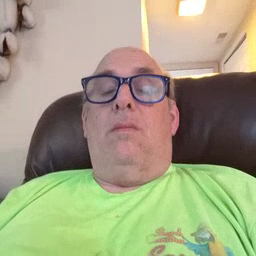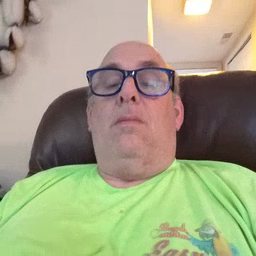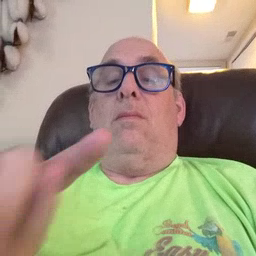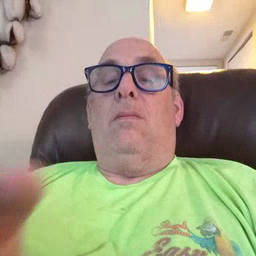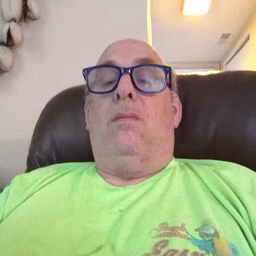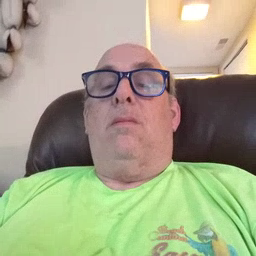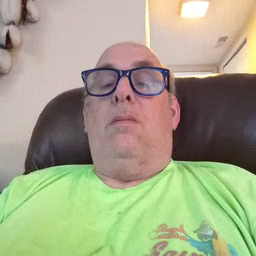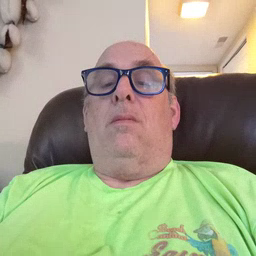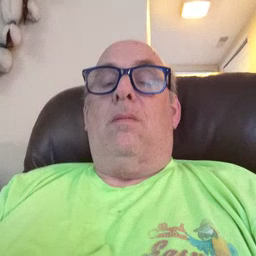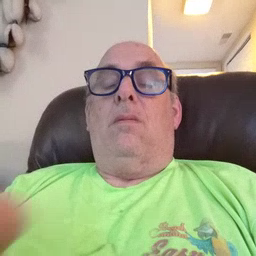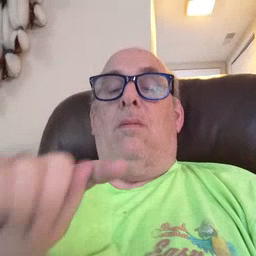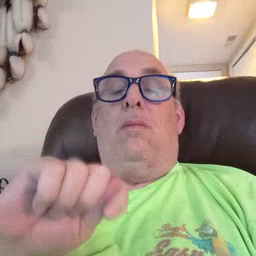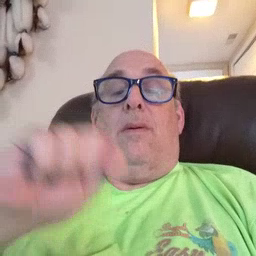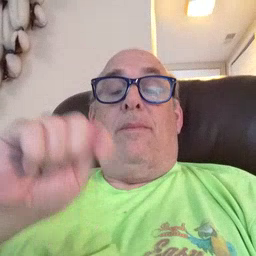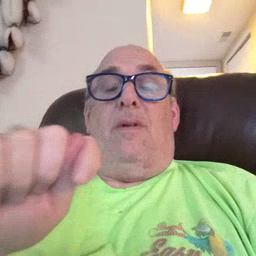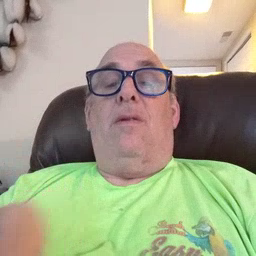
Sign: potty